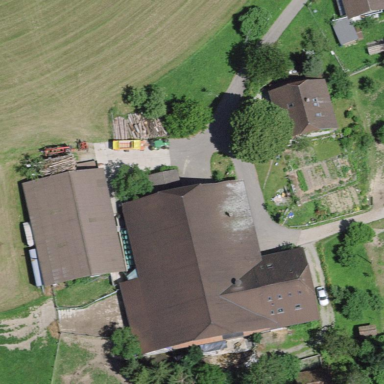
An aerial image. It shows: Farmyard area.